Question:
I was wondering if there's a way to make these two criss cross lines on the edges. The black box will be filled with texts. Is there anyway to do this in CSS? Thank you!
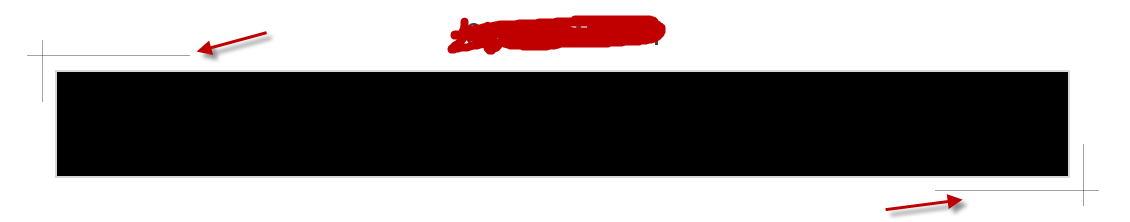
Answer: You could use a gradient background on pseudo elements to make the cross lines.
'''
.border {
width:80%;
margin:2em auto;
padding:2em;
position:relative;
}
.border::before {
content:'';
position:absolute;
left: -10px;
top:-10px;
width: 100px;
height: 100px;
background: linear-gradient(to bottom, transparent 24px, #ddd 24px, #ddd 26px, transparent 26px), linear-gradient(to right, transparent 24px, #ddd 24px, #ddd 26px, transparent 26px);
}
.border::after {
content:'';
position:absolute;
width: 100px;
height: 100px;
right:-10px;
bottom:-10px;
background: linear-gradient(to bottom, transparent 74px, #ddd 74px, #ddd 76px, transparent 76px), linear-gradient(to right, transparent 74px, #ddd 74px, #ddd 76px, transparent 76px);
}
'''
<URL>